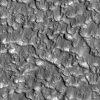
Atmospheric dust classification: not_dusty